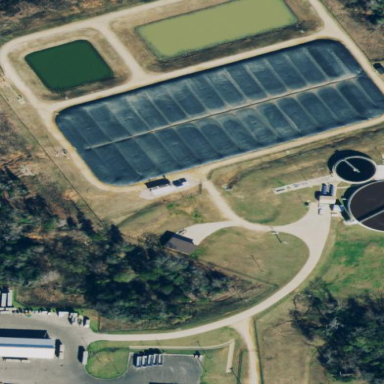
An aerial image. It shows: Wastewater plant.